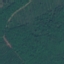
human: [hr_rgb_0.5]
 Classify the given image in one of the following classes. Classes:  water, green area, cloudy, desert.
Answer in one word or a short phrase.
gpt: green area